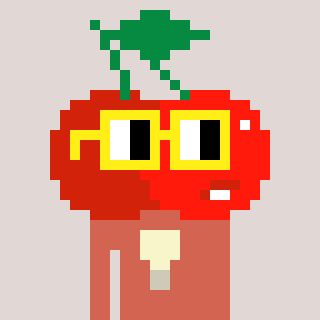
a pixel art character with square yellow glasses, a cherry-shaped head and a peachy-colored body on a warm background